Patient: sex M, age 72
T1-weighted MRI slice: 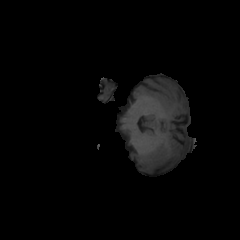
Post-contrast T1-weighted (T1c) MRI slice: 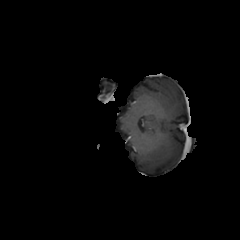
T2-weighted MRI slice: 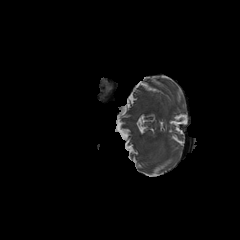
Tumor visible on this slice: yes
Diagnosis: Glioblastoma, IDH-wildtype
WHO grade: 4